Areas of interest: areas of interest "Scenic Spot"
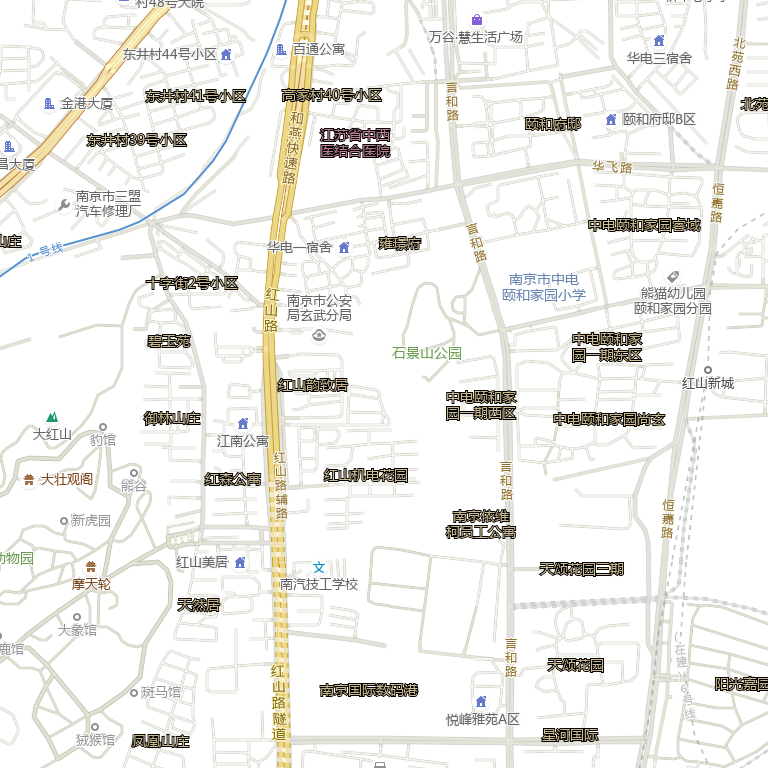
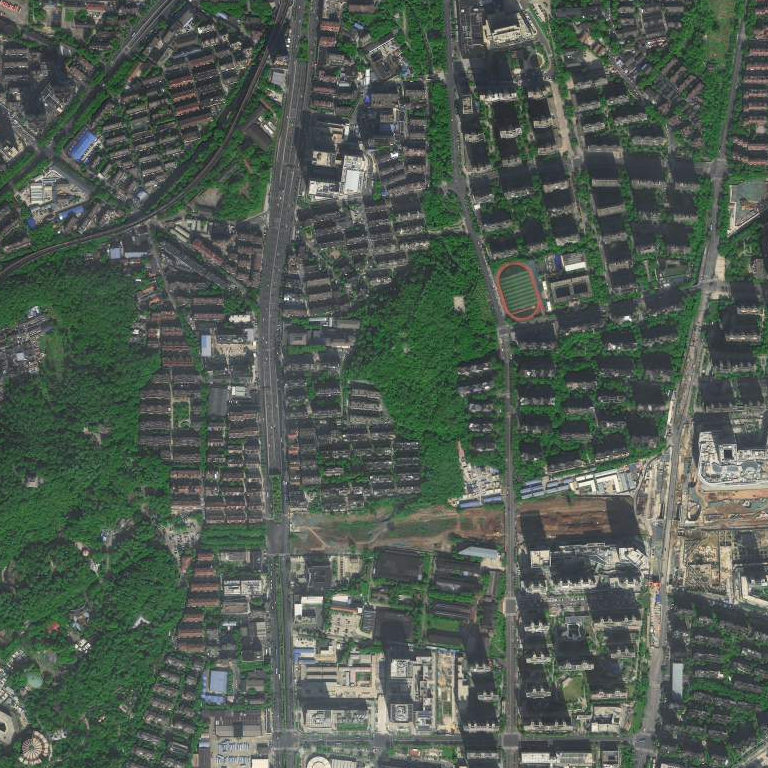